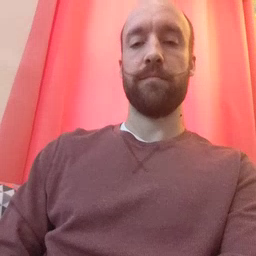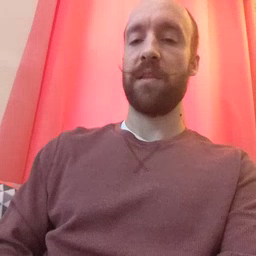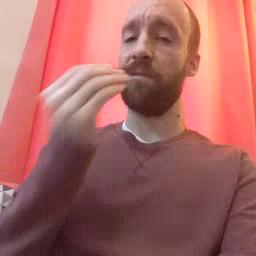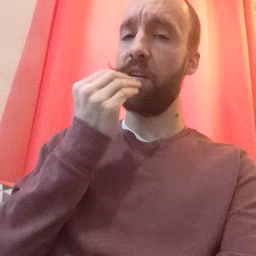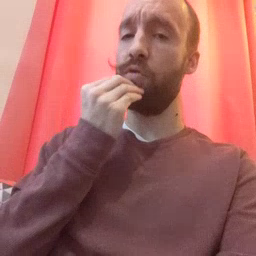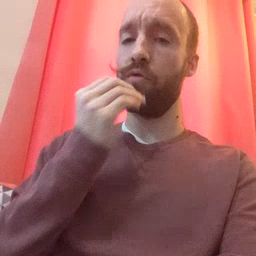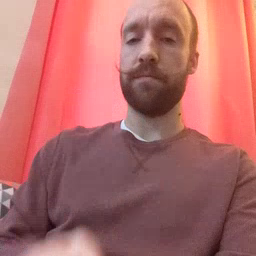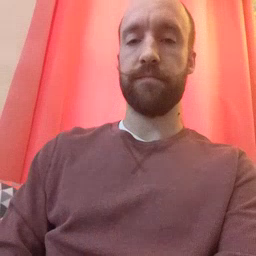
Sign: food